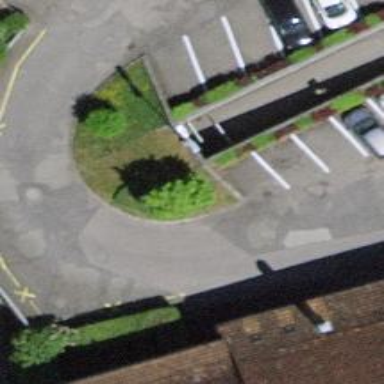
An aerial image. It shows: Tunnel footway.